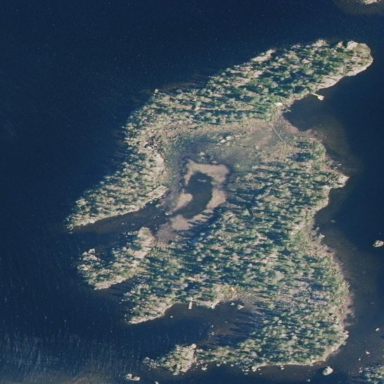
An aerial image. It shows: Islet.